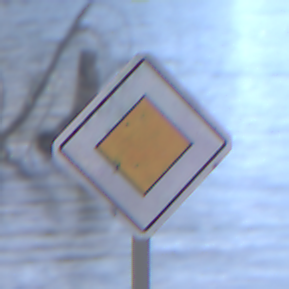
Verkehrszeichen: Vorfahrtsstrasse
Umgebung: Outdoor, Nature
Tageszeit: MorningAfternoon
Wetter: Clear
Licht: Natural
Jahreszeit: NotSpecified
Kontrast: HighContrast